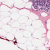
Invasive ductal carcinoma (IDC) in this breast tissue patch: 0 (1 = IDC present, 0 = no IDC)